Question: I'm trying to use some Bluetooth functions (<URL> in a Win32 Console Application project. After including the relevant headers, I get linker errors like the following during compilation:
'''
Error 1 error LNK2019: unresolved external symbol _BluetoothFindFirstRadio@8 referenced in function _wmain
'''
I've been assuming that I have failed to link to the Windows 8 SDK. Opening the project properties, my targeted framework is .NET 4.0 which I cannot change and there are no references I can add either.
I may be entirely off-base. How do I resolve this compilation error?

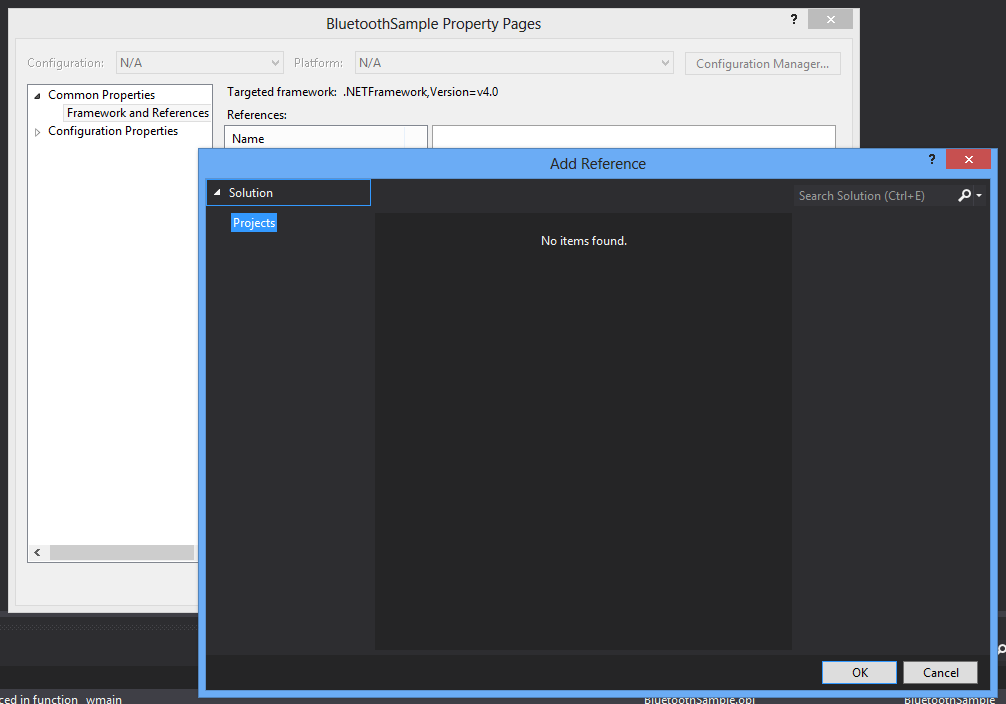
Answer: Since you're compiling native code (Win32), adding references won't work as they do in C#/.NET. What you need to do is;
- - - - -
Bthprops.lib is mentioned as needed in the <URL>.
Compile, and all should be well.